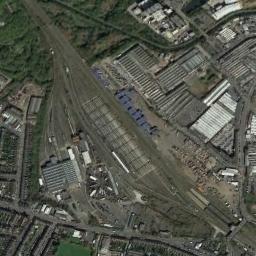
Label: railway_station